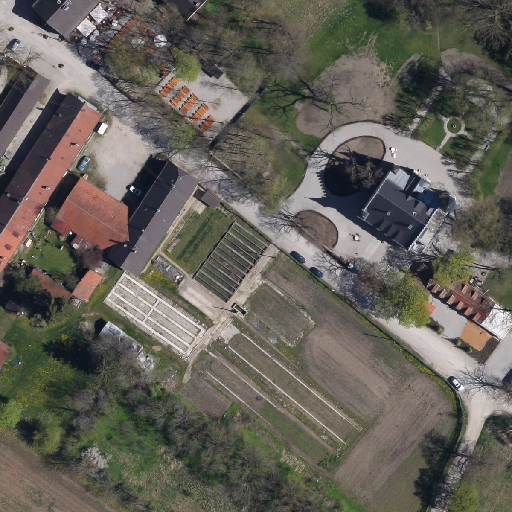
Referring expression: light-duty vehicle